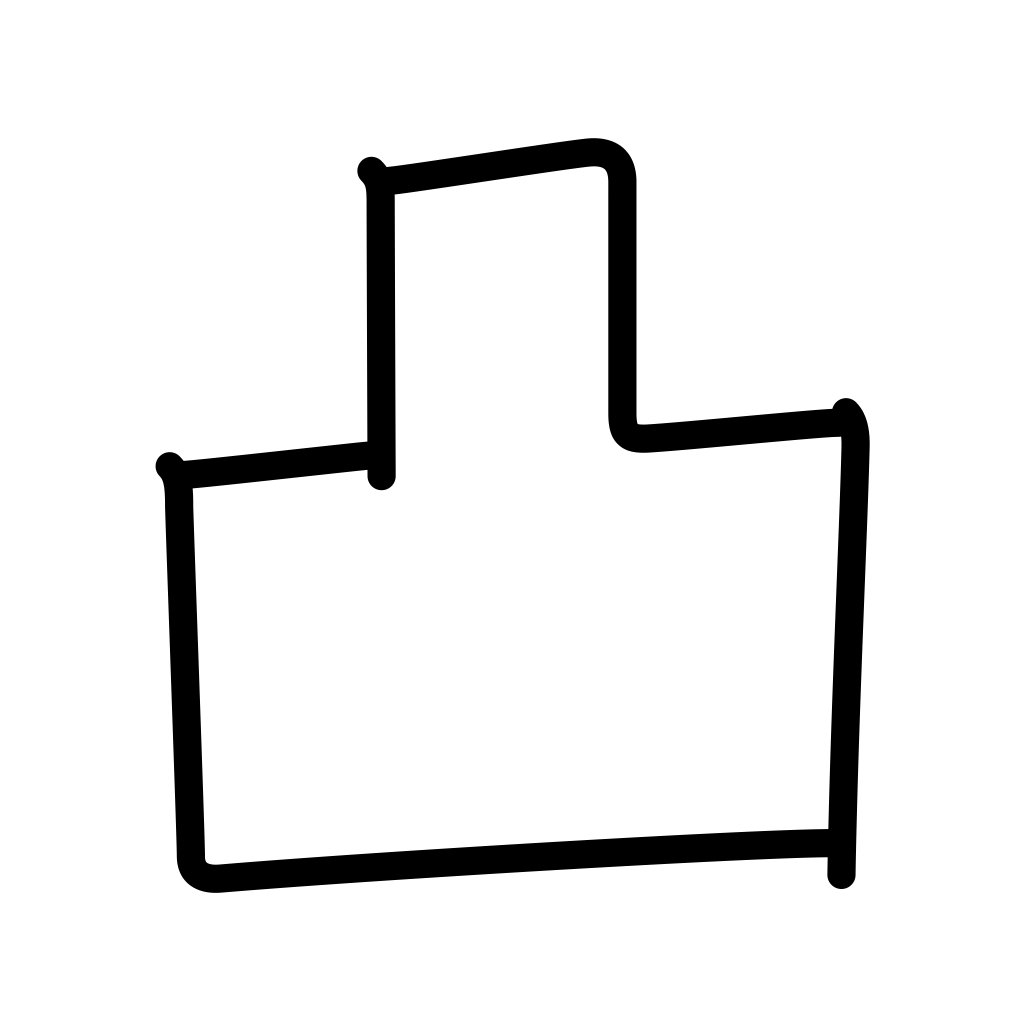
Meaning: convex, beetle brow, uneven